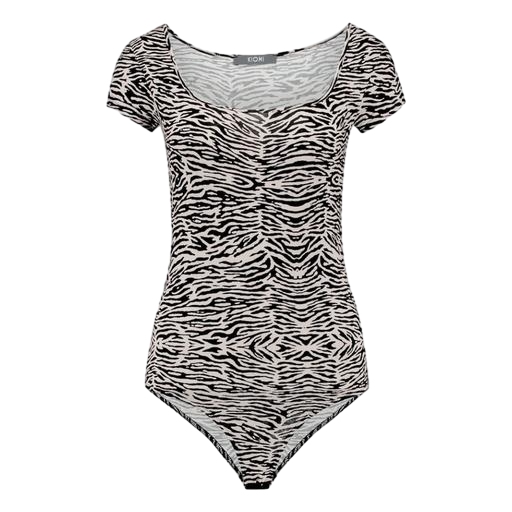
animal print tight shirt, black animal-print sleep top, short sleeve zebra print, white background